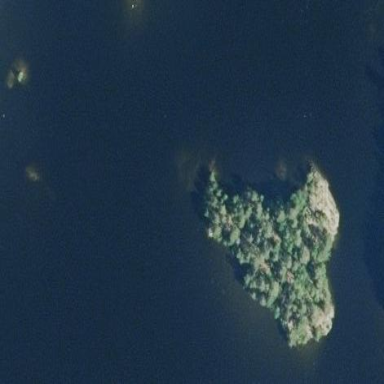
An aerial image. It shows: Islet covered with woodland.